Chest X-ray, PA view. Patient: 43 years old, sex M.
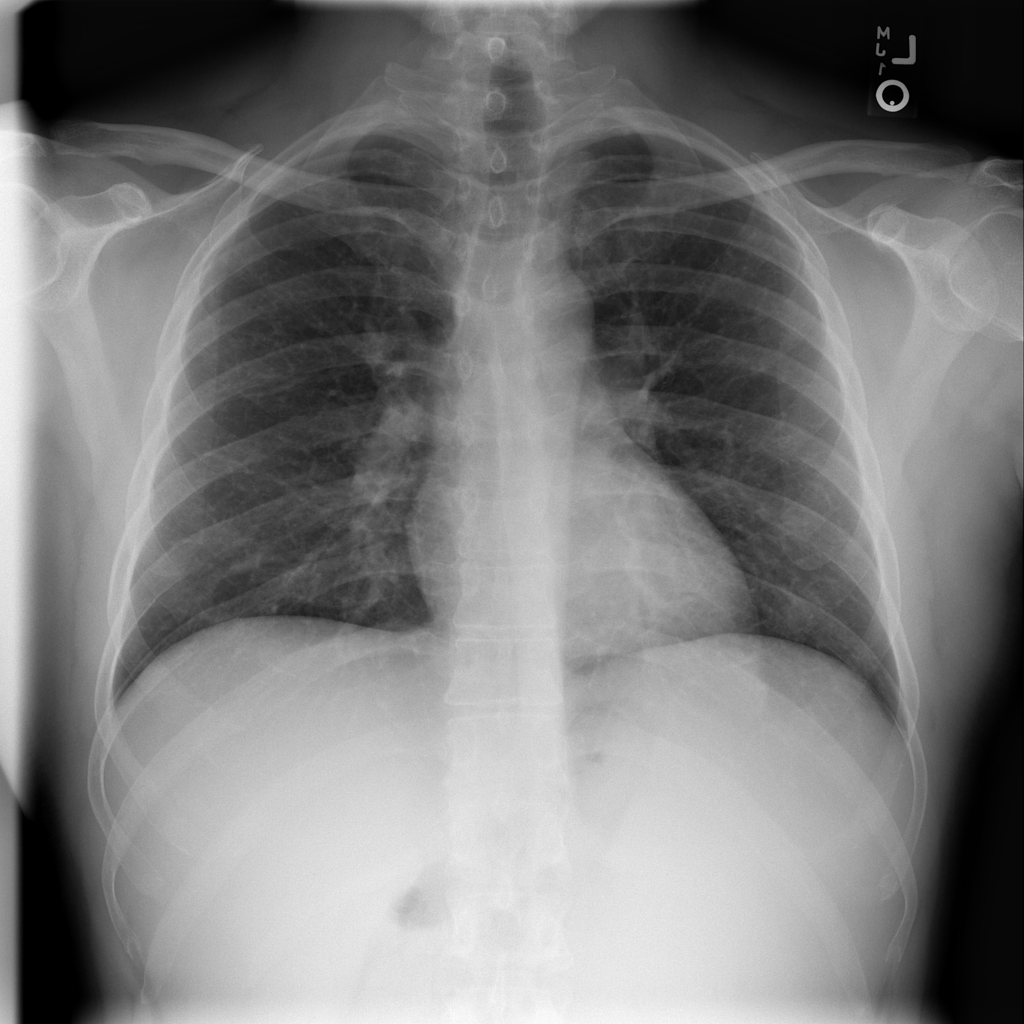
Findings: No Finding